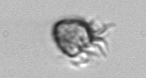
Label: Ciliophora